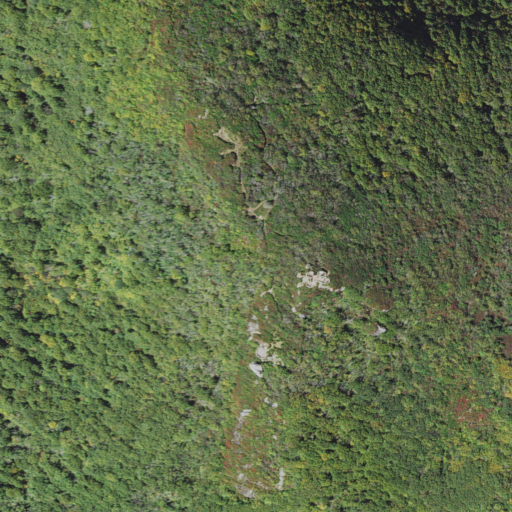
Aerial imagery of mountain in North Carolina named Craggy Pinnacle containing deciduous forest, mixed forest, low intensity development, and open development